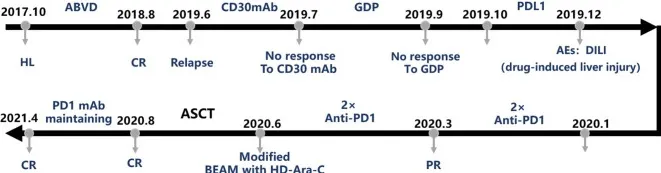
The treatment course of this case. ABVD, doxorubicin + bleomycin + vinblastine + dacarbazine; AE, adverse event; ASCT, autologous stem cell transplantation; BEAM, carmustine + etoposide + cytarabine + melphalan; CR, complete remission; HL, Hodgkin's lymphoma; GDP, gemcitabine + cisplatin + dexamethasone; mAb, monoclonal antibody; PD-1, programmed death-1; PD-L1, programmed death-ligand 1; PR, partial remission.
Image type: chart (chart)